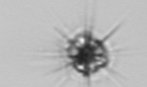
Label: Acantharia